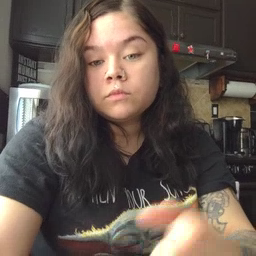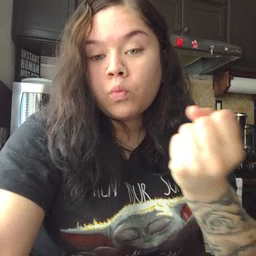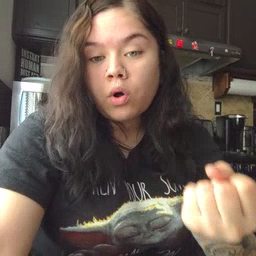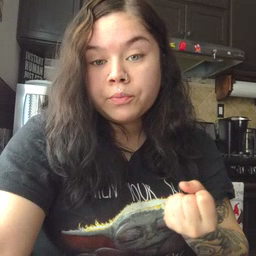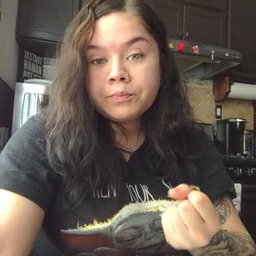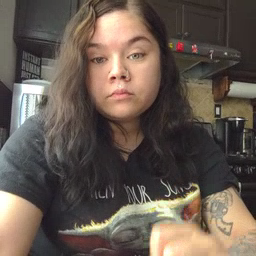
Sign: drawer